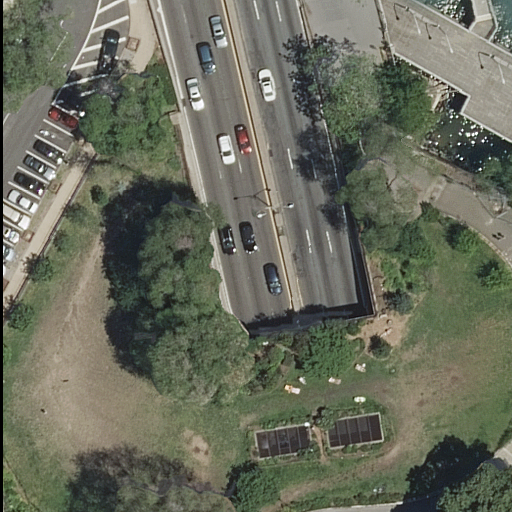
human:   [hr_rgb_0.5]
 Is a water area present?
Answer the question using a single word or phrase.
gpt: yes

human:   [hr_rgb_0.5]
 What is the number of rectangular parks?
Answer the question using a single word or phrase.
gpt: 1

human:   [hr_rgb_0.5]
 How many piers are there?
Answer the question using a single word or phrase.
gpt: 1

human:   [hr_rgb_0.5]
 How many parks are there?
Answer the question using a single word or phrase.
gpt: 1

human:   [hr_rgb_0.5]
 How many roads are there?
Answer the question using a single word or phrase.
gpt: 9

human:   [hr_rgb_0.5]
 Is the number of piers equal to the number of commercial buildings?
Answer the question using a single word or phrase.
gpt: no

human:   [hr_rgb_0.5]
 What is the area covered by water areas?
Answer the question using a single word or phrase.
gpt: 348m2

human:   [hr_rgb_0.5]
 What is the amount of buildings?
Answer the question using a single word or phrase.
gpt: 0

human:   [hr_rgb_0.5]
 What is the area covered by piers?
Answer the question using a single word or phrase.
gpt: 162m2

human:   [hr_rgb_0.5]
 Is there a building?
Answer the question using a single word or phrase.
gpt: no

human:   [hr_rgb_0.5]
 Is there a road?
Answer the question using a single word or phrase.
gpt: yes

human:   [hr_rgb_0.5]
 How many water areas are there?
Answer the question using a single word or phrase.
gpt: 1

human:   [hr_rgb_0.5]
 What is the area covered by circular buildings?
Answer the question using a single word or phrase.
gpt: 0m2

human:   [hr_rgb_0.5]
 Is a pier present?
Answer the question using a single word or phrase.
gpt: yes

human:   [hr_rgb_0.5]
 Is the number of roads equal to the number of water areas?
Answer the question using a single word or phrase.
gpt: no

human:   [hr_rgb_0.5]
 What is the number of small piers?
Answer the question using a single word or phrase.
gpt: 0

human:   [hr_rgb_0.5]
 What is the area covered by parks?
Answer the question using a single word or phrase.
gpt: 82m2

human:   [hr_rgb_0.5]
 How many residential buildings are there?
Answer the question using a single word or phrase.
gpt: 0

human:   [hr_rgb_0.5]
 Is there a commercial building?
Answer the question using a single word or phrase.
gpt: no

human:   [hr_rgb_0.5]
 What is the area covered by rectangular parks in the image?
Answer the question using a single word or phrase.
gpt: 82m2

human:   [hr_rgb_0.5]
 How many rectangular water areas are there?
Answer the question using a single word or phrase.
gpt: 0

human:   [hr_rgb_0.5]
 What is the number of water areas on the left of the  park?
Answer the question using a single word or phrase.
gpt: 1

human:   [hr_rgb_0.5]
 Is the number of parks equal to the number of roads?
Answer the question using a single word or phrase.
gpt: no

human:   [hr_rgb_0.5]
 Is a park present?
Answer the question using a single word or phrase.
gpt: yes

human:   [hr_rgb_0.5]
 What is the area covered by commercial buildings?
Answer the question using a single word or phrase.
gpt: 0m2

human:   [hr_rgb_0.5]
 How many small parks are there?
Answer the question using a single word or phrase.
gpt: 1

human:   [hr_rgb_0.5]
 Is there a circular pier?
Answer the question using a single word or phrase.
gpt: no

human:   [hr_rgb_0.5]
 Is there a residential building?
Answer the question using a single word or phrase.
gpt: no

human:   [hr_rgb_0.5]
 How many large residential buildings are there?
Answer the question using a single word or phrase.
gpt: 0

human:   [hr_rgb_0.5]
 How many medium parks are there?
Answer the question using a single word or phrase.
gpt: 0

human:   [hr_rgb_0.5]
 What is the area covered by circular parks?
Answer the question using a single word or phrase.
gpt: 0m2

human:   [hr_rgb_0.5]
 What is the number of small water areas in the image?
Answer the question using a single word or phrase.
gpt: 0

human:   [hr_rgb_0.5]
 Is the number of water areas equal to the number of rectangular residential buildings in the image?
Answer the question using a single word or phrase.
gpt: no

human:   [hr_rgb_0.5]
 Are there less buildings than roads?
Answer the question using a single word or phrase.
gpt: yes

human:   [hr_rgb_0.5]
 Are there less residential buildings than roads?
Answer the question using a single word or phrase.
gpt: yes

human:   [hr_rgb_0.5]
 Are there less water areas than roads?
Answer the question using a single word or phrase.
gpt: yes

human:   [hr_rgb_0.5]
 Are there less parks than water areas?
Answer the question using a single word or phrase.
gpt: no

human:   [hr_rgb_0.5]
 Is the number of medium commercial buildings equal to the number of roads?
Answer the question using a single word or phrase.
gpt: no

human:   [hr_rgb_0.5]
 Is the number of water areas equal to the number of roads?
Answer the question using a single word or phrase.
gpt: no

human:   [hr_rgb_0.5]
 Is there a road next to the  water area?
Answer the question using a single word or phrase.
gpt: yes

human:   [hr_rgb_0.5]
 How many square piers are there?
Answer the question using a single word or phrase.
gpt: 0

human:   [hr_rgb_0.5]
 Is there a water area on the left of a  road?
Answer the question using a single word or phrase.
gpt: no

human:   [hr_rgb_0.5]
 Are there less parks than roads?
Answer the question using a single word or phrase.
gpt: yes

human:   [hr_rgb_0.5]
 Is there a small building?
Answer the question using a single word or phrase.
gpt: no

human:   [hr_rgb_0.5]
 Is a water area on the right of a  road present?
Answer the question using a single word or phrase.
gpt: yes

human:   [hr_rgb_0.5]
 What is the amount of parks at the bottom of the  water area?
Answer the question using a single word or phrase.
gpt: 1

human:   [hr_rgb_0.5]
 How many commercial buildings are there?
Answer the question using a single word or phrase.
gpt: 0

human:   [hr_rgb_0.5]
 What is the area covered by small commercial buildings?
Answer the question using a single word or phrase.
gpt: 0m2

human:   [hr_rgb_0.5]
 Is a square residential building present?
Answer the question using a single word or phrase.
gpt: no

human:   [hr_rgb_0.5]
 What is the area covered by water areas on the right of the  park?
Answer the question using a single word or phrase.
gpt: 0m2

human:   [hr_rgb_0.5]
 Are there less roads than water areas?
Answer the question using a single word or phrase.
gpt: no

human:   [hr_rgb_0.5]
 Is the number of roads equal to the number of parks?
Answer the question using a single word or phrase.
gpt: no

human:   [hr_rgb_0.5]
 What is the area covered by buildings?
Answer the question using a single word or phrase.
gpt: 0m2

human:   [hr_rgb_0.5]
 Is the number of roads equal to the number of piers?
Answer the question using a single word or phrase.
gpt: no

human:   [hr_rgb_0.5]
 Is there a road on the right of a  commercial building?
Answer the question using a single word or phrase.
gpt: no

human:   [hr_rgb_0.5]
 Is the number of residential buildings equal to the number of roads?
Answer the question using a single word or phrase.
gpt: no

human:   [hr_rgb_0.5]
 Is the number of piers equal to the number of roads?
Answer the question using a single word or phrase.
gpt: no

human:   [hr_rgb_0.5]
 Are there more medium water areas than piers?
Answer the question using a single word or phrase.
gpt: no

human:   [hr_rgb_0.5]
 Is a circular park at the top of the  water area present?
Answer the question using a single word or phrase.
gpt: no

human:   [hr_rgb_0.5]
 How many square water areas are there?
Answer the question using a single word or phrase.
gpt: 0

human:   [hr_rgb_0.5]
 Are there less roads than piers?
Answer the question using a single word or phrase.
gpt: no

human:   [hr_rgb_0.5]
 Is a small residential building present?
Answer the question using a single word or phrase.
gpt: no

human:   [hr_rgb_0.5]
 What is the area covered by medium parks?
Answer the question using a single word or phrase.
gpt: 0m2

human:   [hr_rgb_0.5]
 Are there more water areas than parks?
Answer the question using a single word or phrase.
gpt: no